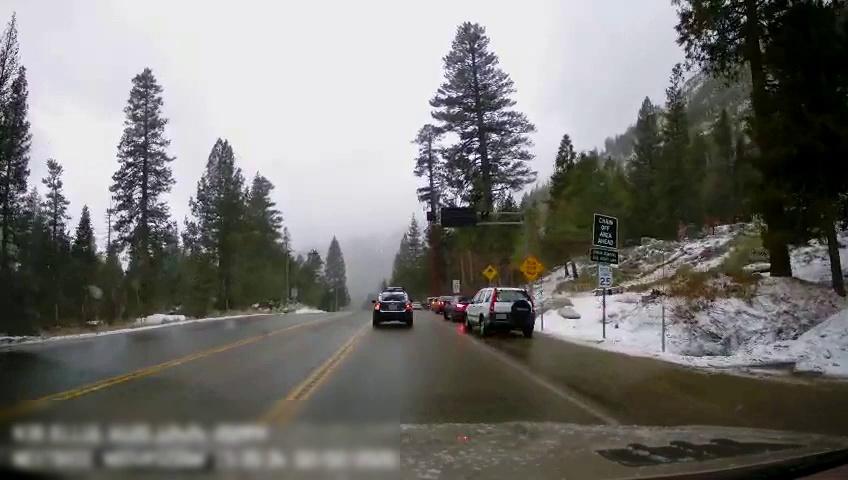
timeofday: Day
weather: Snowy
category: Drivable Space
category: Vehicles | Car
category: Vehicles | SUV
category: Vehicles | SUV
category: Vehicles | Car
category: Vehicles | Car
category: Vehicles | SUV
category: Vehicles | SUV
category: Lanes | Current Lane
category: Lanes | Opposite Lane
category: Lanes | Opposite Lane
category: Lanes | Current Lane
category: Traffic | Signs
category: Traffic | Signs
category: Traffic | Signs
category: Traffic | Signs
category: Traffic | Signs
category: Traffic | Signs
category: Traffic | Lights
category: Traffic | Lights